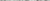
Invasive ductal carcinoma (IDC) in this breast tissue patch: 0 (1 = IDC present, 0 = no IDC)